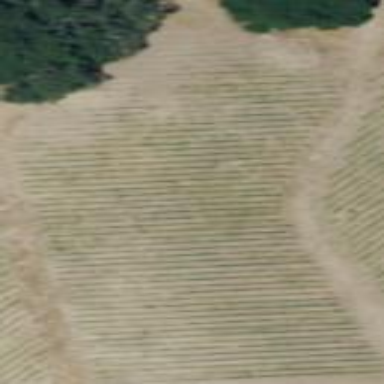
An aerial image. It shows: Vineyard.